Question: Provided that I would like them to be "relative" to resize appropriately to a screen size.

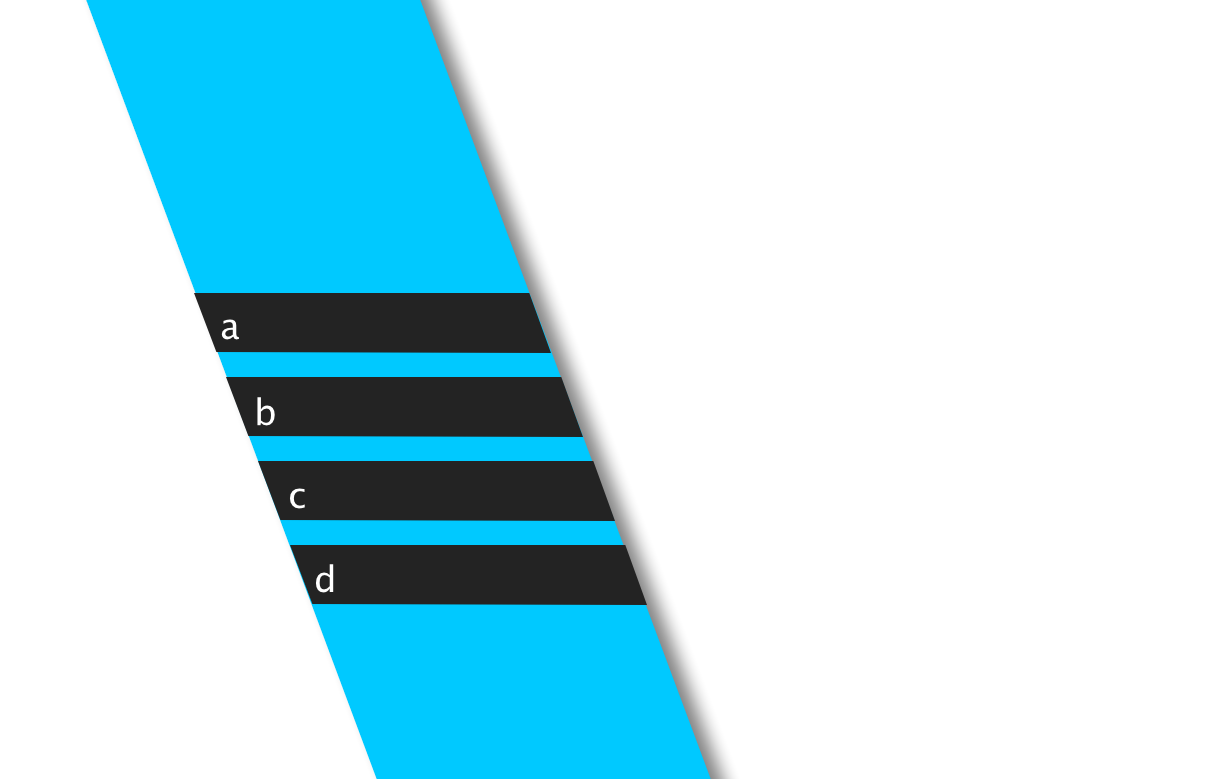
Answer: You can use CSS transforms do this, and with some other hacks ..
'''
div
{
transform:rotate(45deg);
-ms-transform:rotate(45deg); /* IE 9 */
filter:progid:DXImageTransform.Microsoft.BasicImage(rotation=1.5); /* IE 8- */
-moz-transform:rotate(45deg); /* Firefox */
-moz-transform:skewx(45deg) translatex(150px);
-webkit-transform:rotate(45deg); /* Safari and Chrome */
-o-transform:rotate(45deg); /* Opera */
}
'''